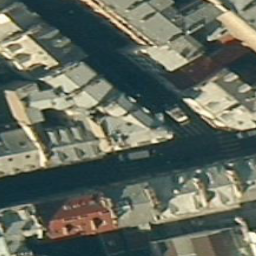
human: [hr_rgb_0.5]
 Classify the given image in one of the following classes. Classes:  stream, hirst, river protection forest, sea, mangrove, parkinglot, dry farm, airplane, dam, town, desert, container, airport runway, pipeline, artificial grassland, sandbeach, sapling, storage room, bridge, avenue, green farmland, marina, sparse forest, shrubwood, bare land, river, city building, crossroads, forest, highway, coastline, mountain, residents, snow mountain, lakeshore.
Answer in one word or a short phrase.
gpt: city building